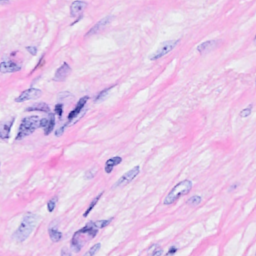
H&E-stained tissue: Breast